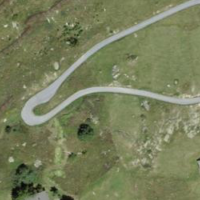
EUNIS habitat code: 23
Species observed at this site:
Euphrasia alpina
Sorbus aucuparia